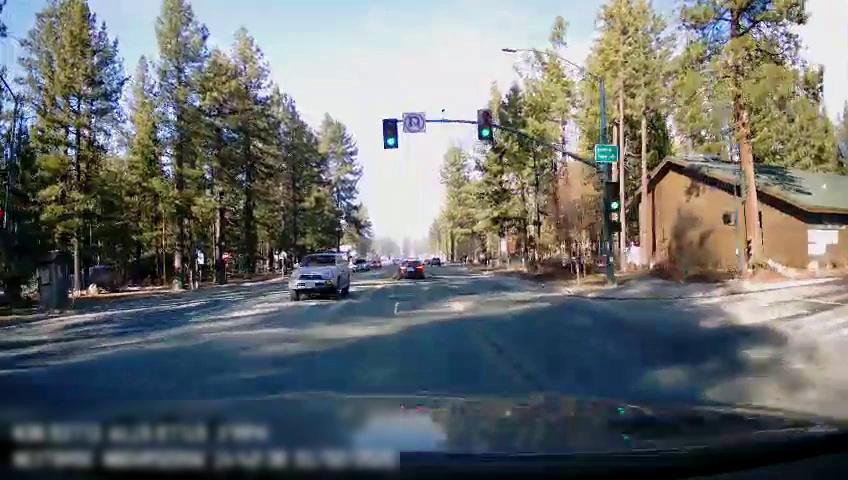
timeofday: Day
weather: Sunny
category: Drivable Space
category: Vehicles | SUV
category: Vehicles | Car
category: Vehicles | SUV
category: Vehicles | SUV
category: Vehicles | Car
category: Traffic | Signs
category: Traffic | Signs
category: Traffic | Lights
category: Traffic | Lights
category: Traffic | Lights